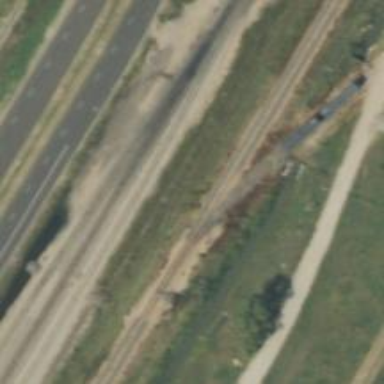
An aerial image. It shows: Railway siding with rails.